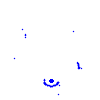
Particle: electron